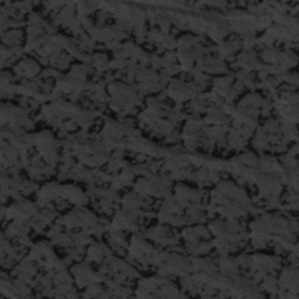
Label: frost